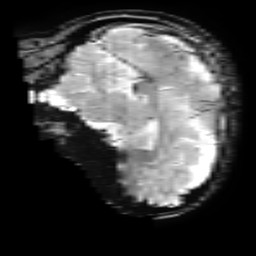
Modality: T2starw
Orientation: sagittal
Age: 24
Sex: female
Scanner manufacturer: ge
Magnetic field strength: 3 T
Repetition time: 0.65 s
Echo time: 0.02 s